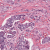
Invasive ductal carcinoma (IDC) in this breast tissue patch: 1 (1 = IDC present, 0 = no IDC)